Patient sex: M
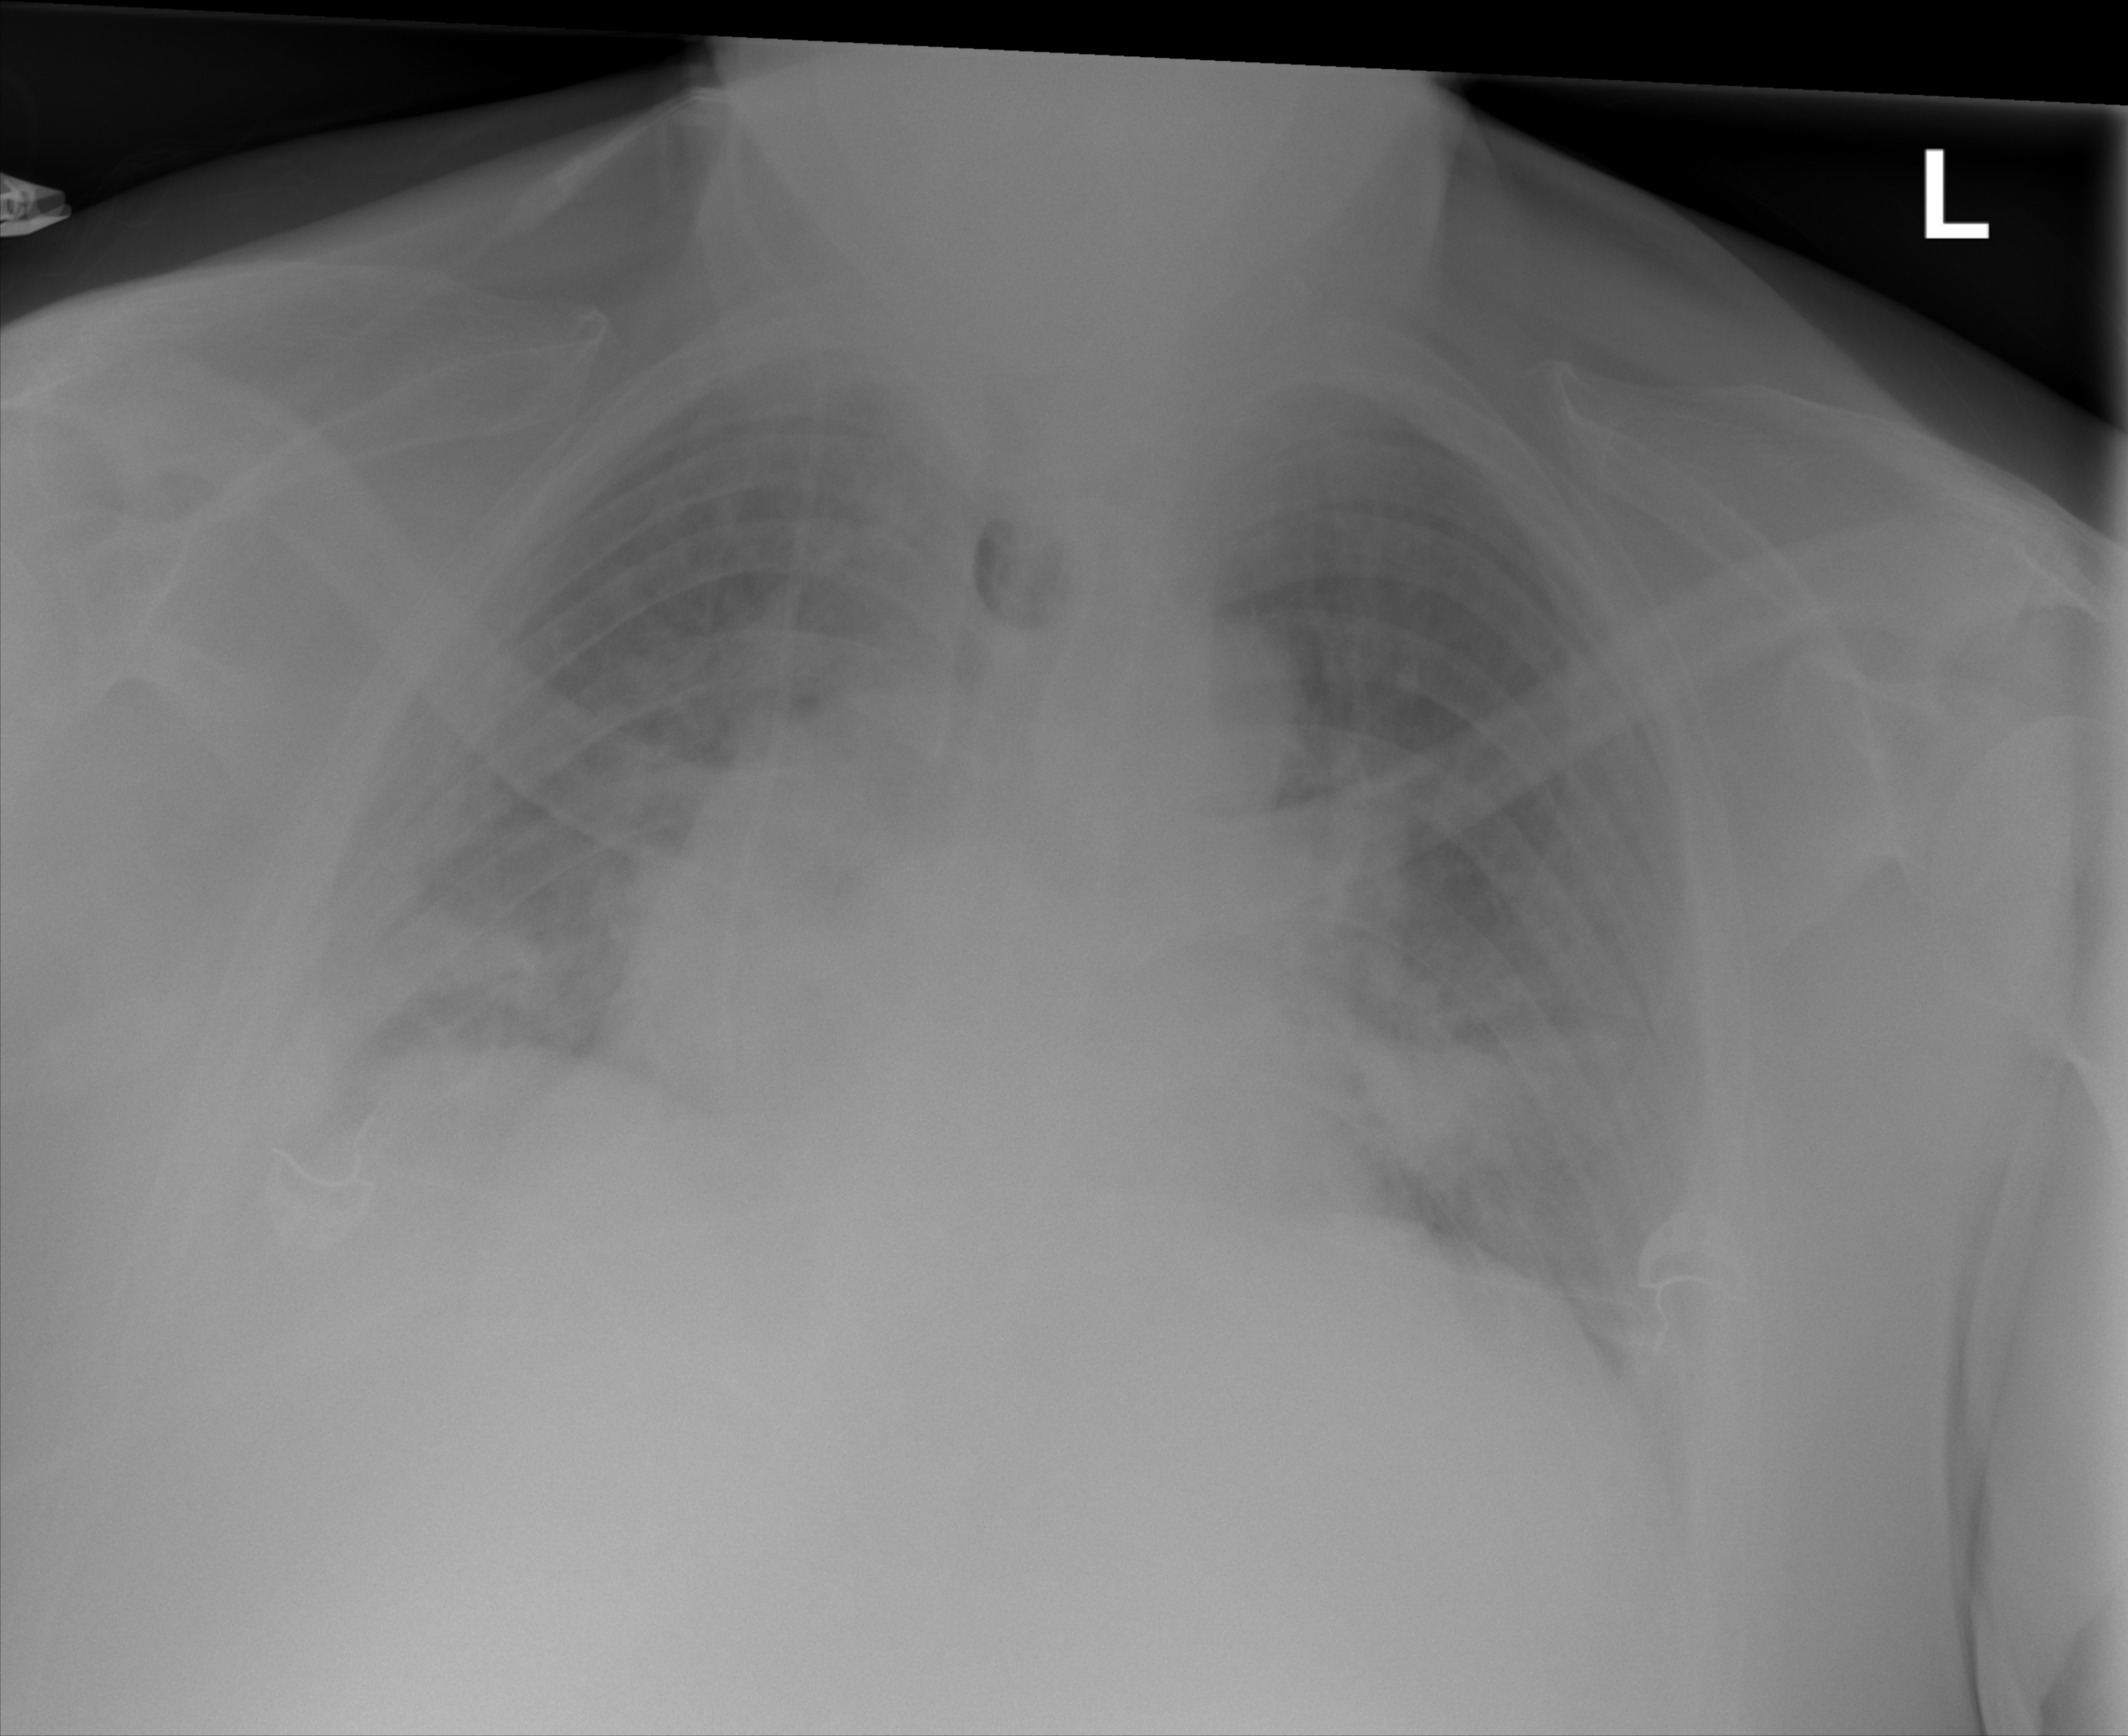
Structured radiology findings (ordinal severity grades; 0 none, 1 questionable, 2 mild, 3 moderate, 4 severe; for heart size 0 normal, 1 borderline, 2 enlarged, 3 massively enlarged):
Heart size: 2
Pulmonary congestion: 3
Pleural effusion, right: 2
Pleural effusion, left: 0
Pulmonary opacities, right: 2
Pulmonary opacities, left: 2
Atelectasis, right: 3
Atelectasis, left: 2